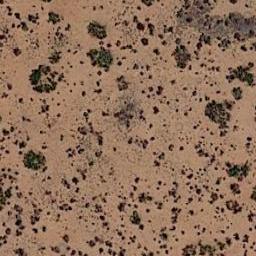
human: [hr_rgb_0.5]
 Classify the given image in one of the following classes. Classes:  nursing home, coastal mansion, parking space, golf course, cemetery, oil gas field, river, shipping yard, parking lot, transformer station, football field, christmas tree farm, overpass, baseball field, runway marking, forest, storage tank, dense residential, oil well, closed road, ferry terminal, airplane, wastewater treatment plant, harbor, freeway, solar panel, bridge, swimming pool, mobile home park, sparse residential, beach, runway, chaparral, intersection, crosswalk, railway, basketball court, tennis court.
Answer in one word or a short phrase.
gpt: chaparral